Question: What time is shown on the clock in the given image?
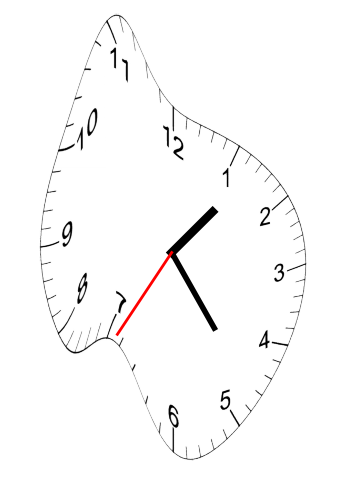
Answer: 01:23:35